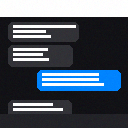
Screen state: on